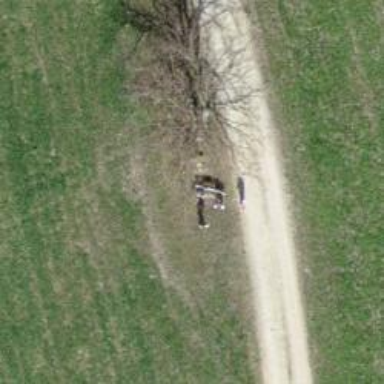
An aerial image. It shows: Bench for seating.